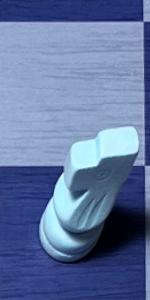
Label: Knight_White